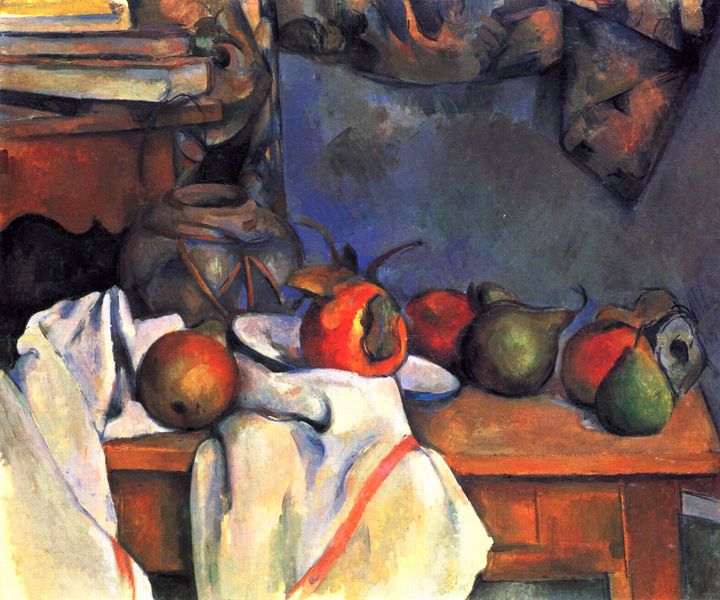
Titel: Stilleben, Ingwertopf
Künstler: Paul Cézanne
Standort: Washington (District of Columbia)
Institution: Phillips Memorial Gallery
Schlagwörter: blau, blätter, schatten, weiß, cezanne, gelb, grün, impressionismus, braun, bunt, fenster, frankreich, hell, hintergrund, holz, licht, orange, schwarz, tisch, zimmer, obst, rot, schloss, tuch, wand, falten, rahmen, schale, teller, innenraum, tischdecke, vorhang, boden, decke, rund, früchte, kanne, krug, stilleben, stillleben, vase, apfel, topf, äpfel, bilder, bücher, schrank, perspektive, farbe, violett, monet, manet, streifen, schublade, birne, kante, tischkante, birnen, holztisch, katze, gefäß, buch, stengel, tischplatte, expressiv, paul cezanne, leuchtend, granatapfel, stumpf, blauer reiter, matisse, marc, büffet, drapperie, flaten, weisses, intnsix, intensic